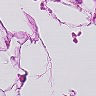
Metastatic tissue present: no